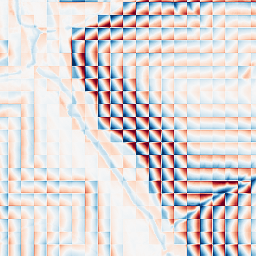
Category: wavelet
Decomposition family: wavelet_biorthogonal
Decomposition parameters: wavelet: bior1.3
level: 4
Upsampling method: lanczos
Upsampling parameters: scale: 4
Upsampling scale: 4